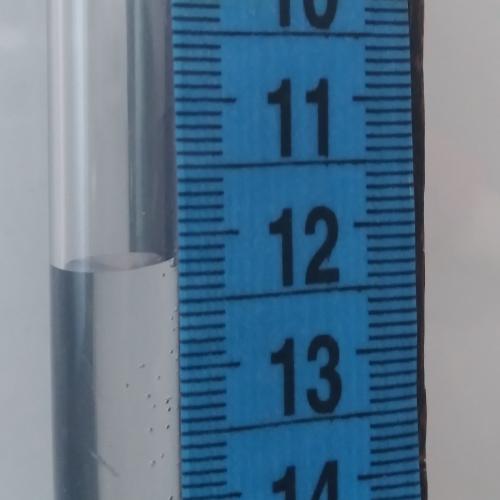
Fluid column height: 12.2 cm